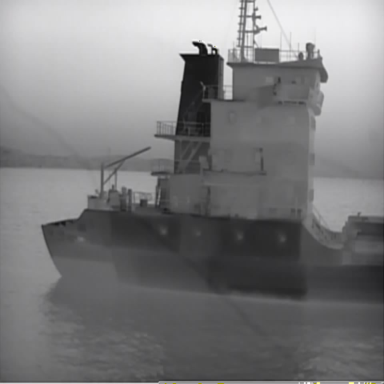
There is a liner in the infrared image.